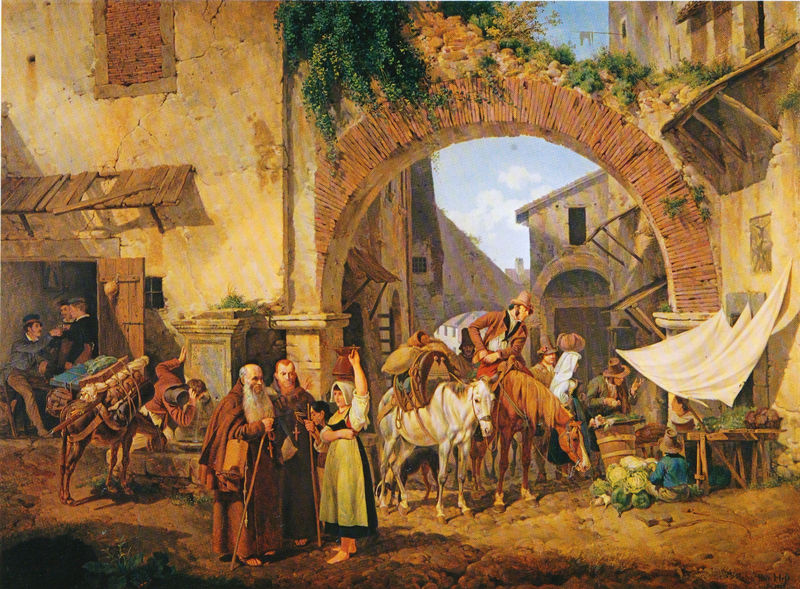
Titel: Straßenszene in Tivoli
Künstler: Peter von Hess
Standort: Schweinfurt
Institution: Sammlung Georg Schäfer
Schlagwörter: blau, gemälde, hand, himmel, kopf, mann, schatten, weiß, wolken, frauen, grün, menschen, stadt, wäsche, abend, braun, bunt, fenster, frau, hintergrund, holz, hut, hüte, kleid, licht, männer, orange, strassenszene, straße, szene, tisch, tür, ölbild, dach, gebäude, gras, haus, rot, tiere, tuch, gespräch, haube, malerei, zylinder, anzug, bart, bärte, hemd, trinken, wirtschaft, architektur, arm, stein, steine, tragen, bild, gelehrte, öl, häuser, sonne, händler, kind, pflanzen, bauern, brunnen, esel, genre, handel, pferd, pferde, reiter, schuppen, stock, blumenkohl, gemüse, kohl, krug, ranken, sattel, schürze, magd, segel, sommer, küssen, ansicht, bogen, gasse, italien, ort, stab, bäuerin, gepäck, last, dorf, dächer, mauer, ziegel, abendsonne, hellgrün, türe, idylle, rast, geschäfte, laden, markt, platz, ladung, rundbogen, romantik, ölgemälde, sprechen, kopftuch, laken, zeigen, abendstimmung, tor, ortschaft, stadtansicht, barfuss, eingang, spitzweg, ruine, kreuz, torbogen, wandern, kreuzung, mauerwerk, stand, grasbüschel, fass, bänke, städter, halbkreis, tracht, tore, ziegelsteine, bewachsen, efeu, leintuch, wanderer, mittelalter, priester, menschengruppe, geistliche, heiliger, marktplatz, mönche, tränke, kunde, packesel, bld, reisender, verkaufen, vordach, armut, reisende, planze, marktfrau, marktstand, rinne, verfallen, post, pater, schenke, dorfplatz, deskriptiv, tragend, pilgern, wasserrinne, pilger, waren, erzählung, sonnensegel, äl, plane, dorfjungen, dorfleben, hell licht, krautköpfe, marktszene, schemmel, sonnendach, möche, pilgerer, poststation, postmann, gesräch, j, op, stekcne, geääck, bauerwerk, reiger, gemüsestand, lastenpferd